Question: I'm running 64-bit Windows 7 on a machine with 16GB of RAM but when I execute the following code:
'''
#include <deque>
#include <iostream>
using namespace std;
struct Packet
{
unsigned char* m_buffer;
int m_bufferSize;
public:
Packet() :
m_buffer(nullptr),
m_bufferSize(0)
{
}
Packet(const Packet& rhs) :
m_buffer(new unsigned char[rhs.m_bufferSize]),
m_bufferSize(rhs.m_bufferSize)
{
memcpy(m_buffer, rhs.m_buffer, m_bufferSize);
}
Packet(unsigned char* newBuffer, unsigned int bufferSize) :
m_buffer(new unsigned char[bufferSize]),
m_bufferSize(bufferSize)
{
memcpy(m_buffer, newBuffer, bufferSize);
}
~Packet()
{
delete[] m_buffer;
m_buffer = nullptr;
}
unsigned char* Buffer()
{
return m_buffer;
}
};
int _tmain(int argc, _TCHAR* argv[])
{
deque<Packet> d;
const int PacketSize = 1051;
unsigned char* buf = new unsigned char[PacketSize];
memset(buf, 0, PacketSize);
const unsigned long FileSize = 2.5 * 1000 * 1000 * 1000;
const unsigned long MaxAllocations = FileSize / PacketSize; // Simulate buffering a 2.5GB file
cout << "Simulating loading " << FileSize << " bytes in " << PacketSize << " byte chunks" << endl;
cout << "Max deque size: " << d.max_size() << endl;
cout << "Allocations to attempt: " << MaxAllocations << endl;
for (int i = 0; i < MaxAllocations; ++i)
{
Packet p(buf, PacketSize);
try
{
d.push_back(p);
}
catch (...)
{
cout << "Failed to allocate after " << i + 1 << " attempts" << endl;
break;
}
}
return 0;
}
'''
I get this:
'''
Simulating loading <PHONE> bytes in 1051 byte chunks
Max deque size: 536870911
Allocations to attempt: <PHONE>
Failed to allocate after: <PHONE> attempts
'''
Windows task manager suggests there's still plenty of memory available:

So why does this fail?
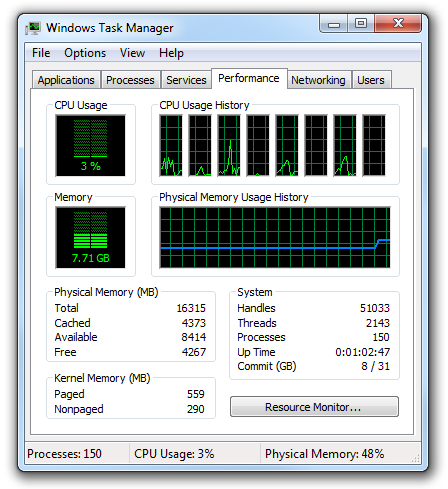
Answer: Win32 environment has a 32 bits address space and a hard 2Gb process allocation limit.
The same code compiled for x64 would run fine.